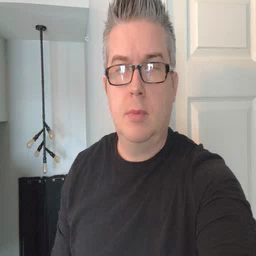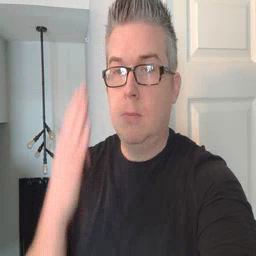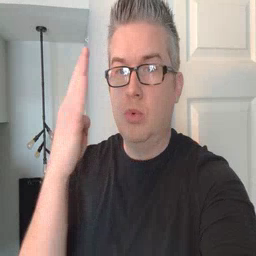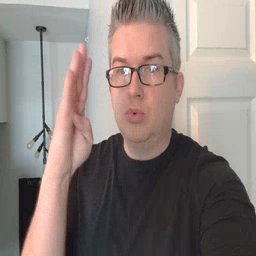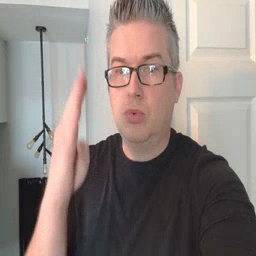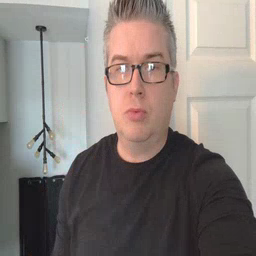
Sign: blue